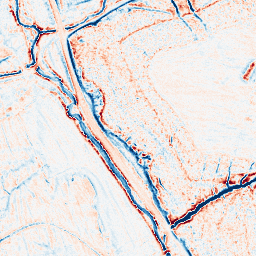
Category: classical
Decomposition family: gaussian
Decomposition parameters: sigma: 2
Upsampling method: quadratic
Upsampling parameters: scale: 4
Upsampling scale: 4